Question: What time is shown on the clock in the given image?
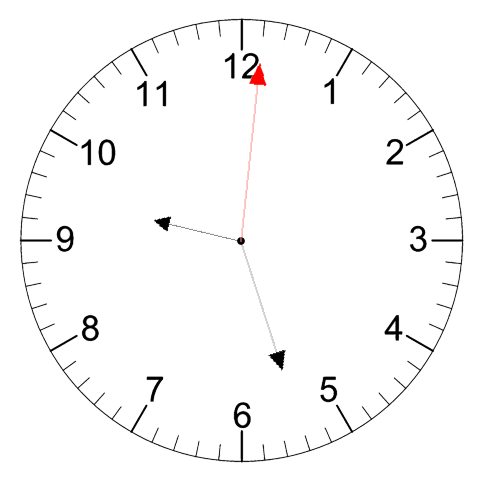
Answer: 09:27:01